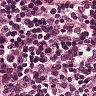
Metastatic tissue present: no